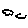
Label: cloud